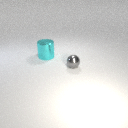
large cyan metal cylinder behind small gray metal sphere